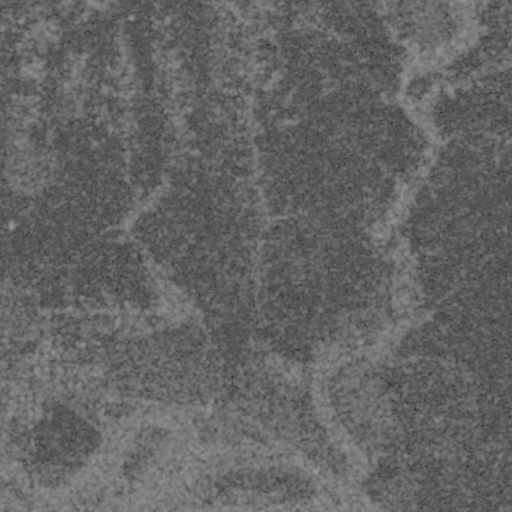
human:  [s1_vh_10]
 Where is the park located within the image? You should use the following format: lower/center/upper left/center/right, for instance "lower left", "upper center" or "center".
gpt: The park is located in the lower center of the image.
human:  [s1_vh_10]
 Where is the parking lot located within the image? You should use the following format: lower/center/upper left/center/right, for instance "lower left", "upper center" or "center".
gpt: The parking lot is located in the lower left of the image.
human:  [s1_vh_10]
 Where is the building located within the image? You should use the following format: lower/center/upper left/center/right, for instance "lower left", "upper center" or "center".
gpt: The building is located in the lower left of the image.
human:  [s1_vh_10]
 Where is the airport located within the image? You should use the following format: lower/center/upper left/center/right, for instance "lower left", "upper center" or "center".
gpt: There is no airport in the image.

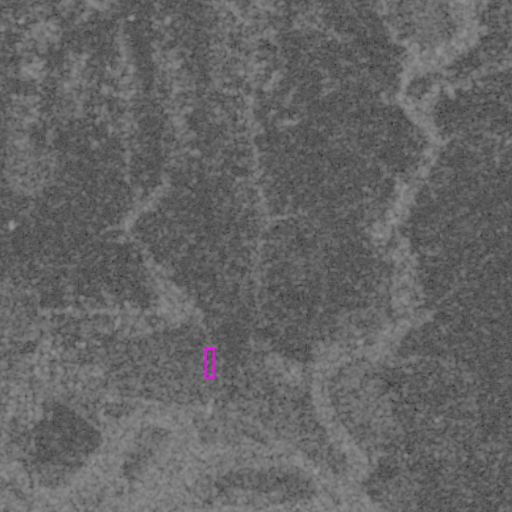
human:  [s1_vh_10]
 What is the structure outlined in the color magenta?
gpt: The structure outlined in magenta is a park.
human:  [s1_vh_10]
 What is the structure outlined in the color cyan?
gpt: There is no cyan outline.